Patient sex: F
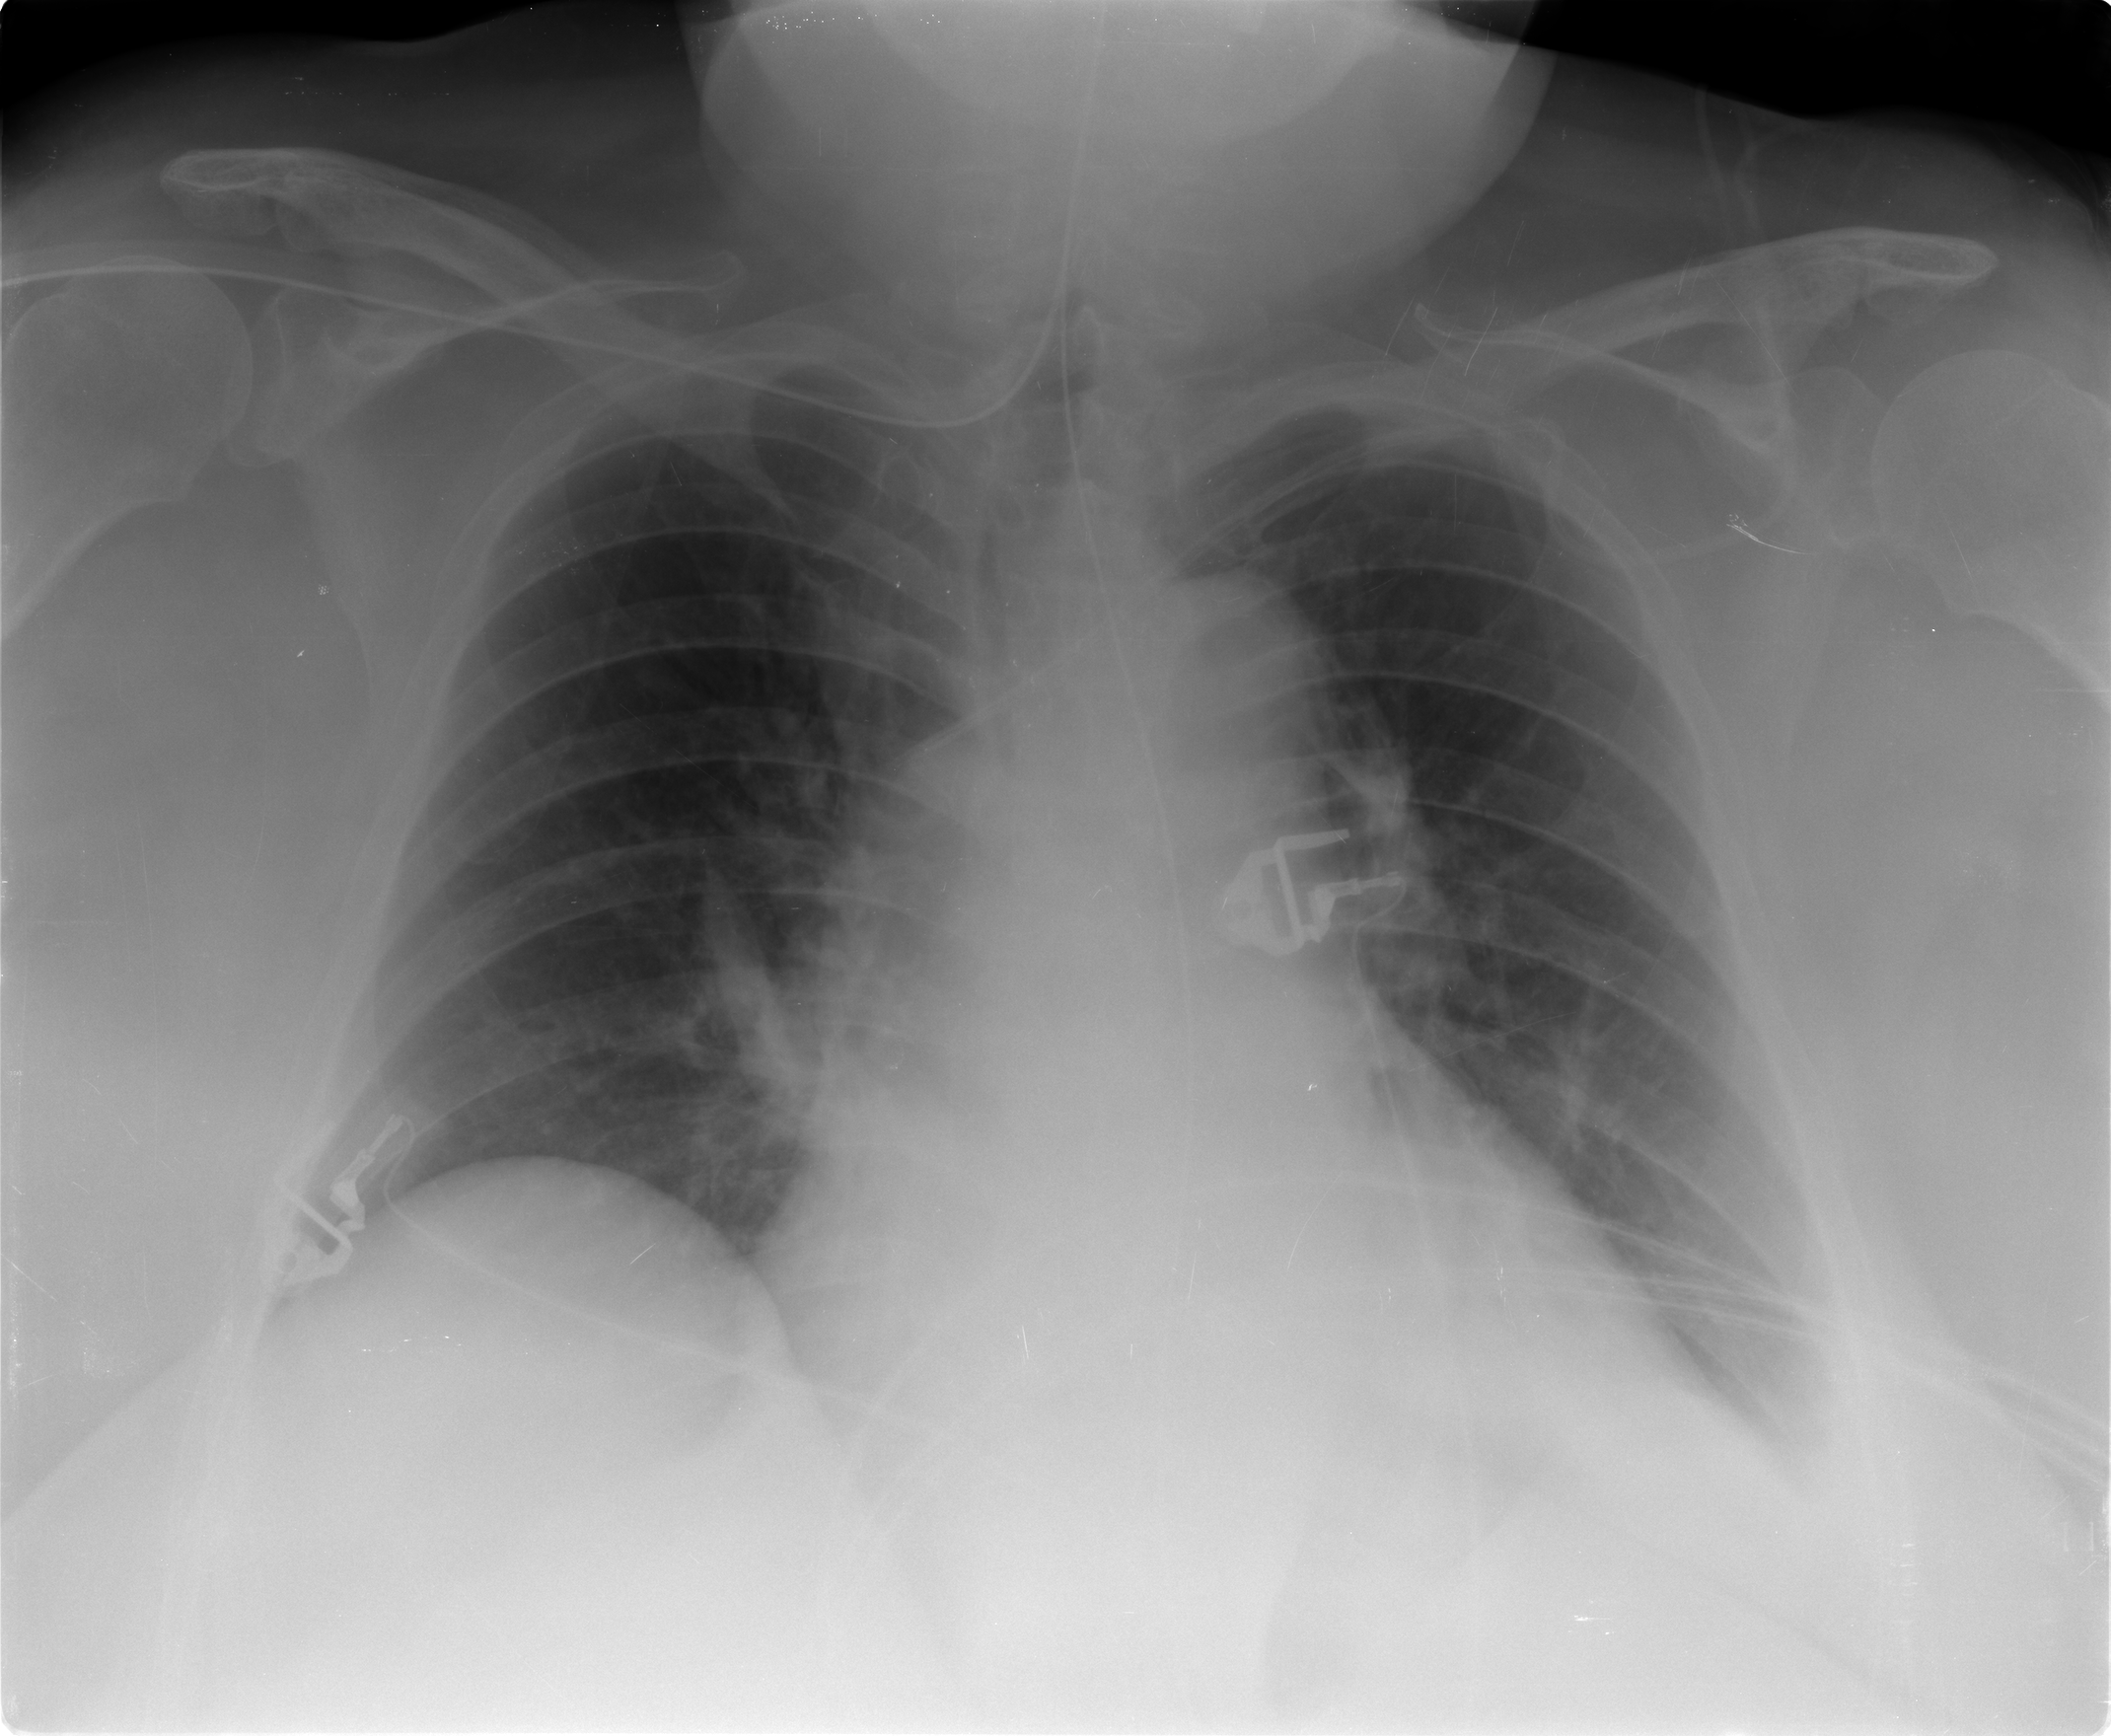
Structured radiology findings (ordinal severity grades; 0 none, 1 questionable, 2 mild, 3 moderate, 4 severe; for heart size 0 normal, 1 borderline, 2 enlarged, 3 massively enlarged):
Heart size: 1
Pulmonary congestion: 1
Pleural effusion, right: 1
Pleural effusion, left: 2
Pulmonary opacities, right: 0
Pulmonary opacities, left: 0
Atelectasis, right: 2
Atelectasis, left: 2